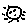
Label: moon